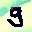
Label: 9